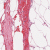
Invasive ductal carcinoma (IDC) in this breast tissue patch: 0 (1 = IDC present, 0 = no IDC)